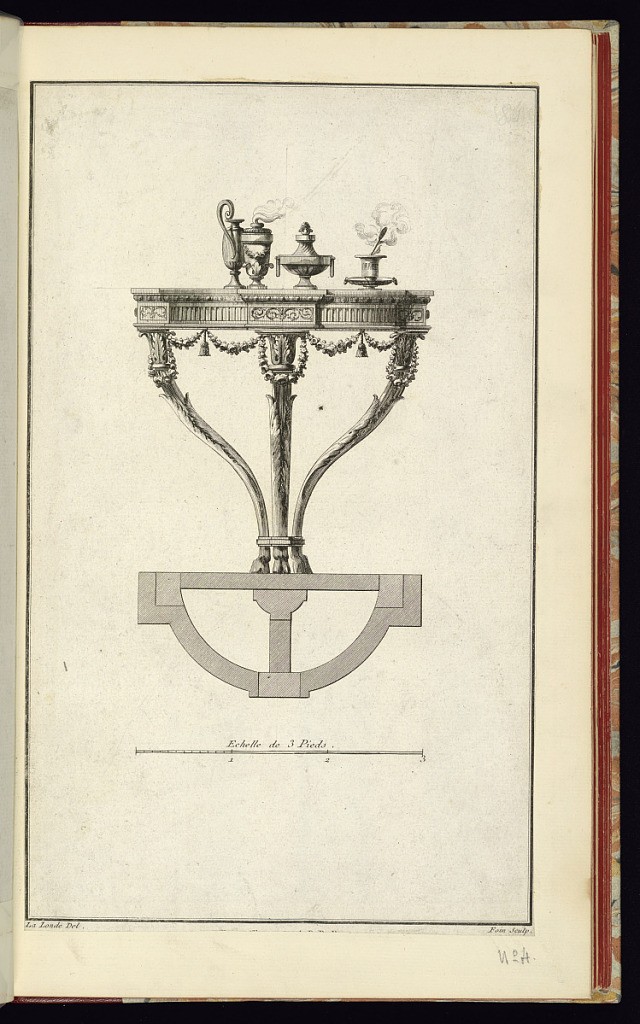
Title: Console Table Design
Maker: Richard de Lalonde, French, active 1780–96
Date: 1785-1788
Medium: Etching on off-white laid paper
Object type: Print
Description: Elevation of three-legged hemicycle console table set with a tall vase with a curved handle, a large, covered jar with acanthus leaf ornamentation, a wide, covered bowl, and an incense burner on a plate. The legs have a foliate pattern that is capped with a leaf motif. The half-circle table-top is ornamented with rinceaux patterns, swags and an architectural entablature motif. The plan view of the table is indicated directly under the elevation. Below the plan is a scale bar of three French feet ("Echelle de 3 Pieds"). The plate is signed but the print has been trimmed and the numbering is no longer visible. Another version of the plate, however, indicates it is number E4 in the series.